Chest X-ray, AP view. Patient: 28 years old, sex M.
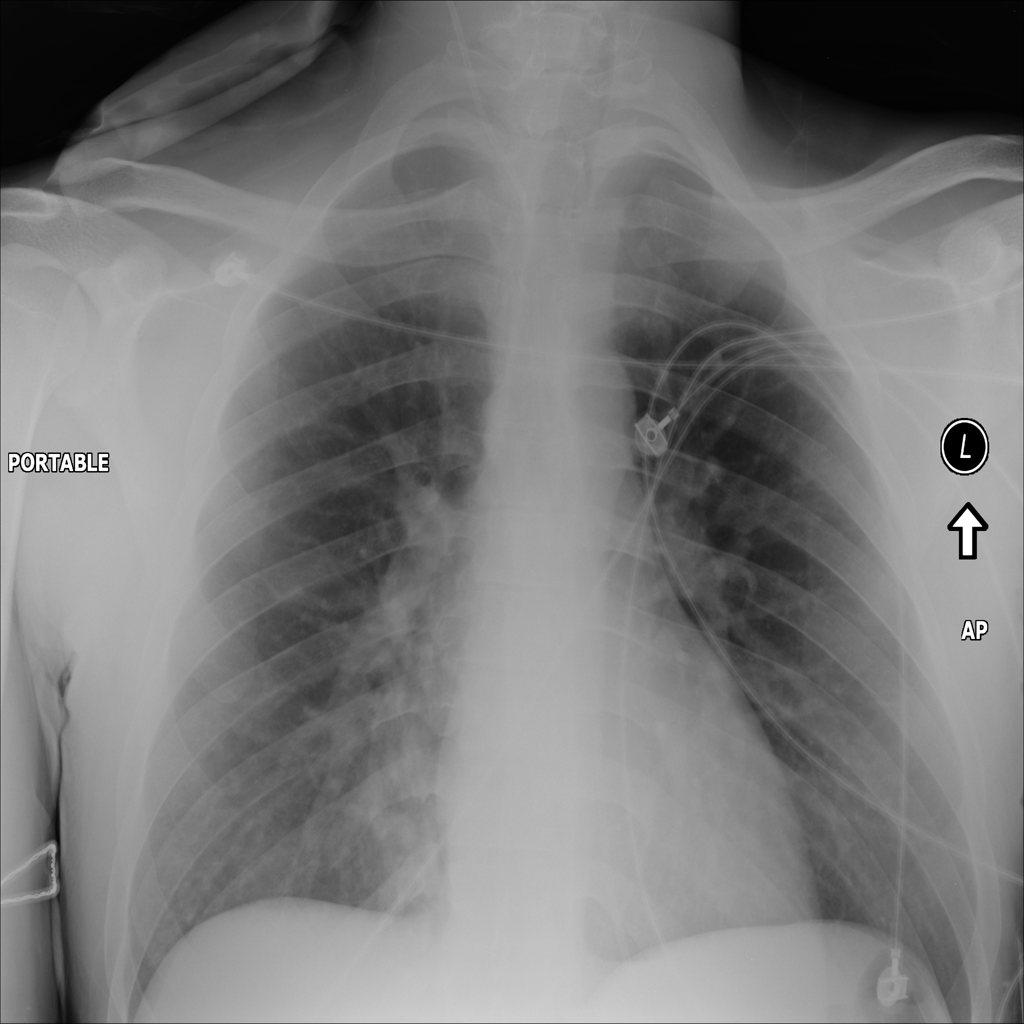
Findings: No Finding